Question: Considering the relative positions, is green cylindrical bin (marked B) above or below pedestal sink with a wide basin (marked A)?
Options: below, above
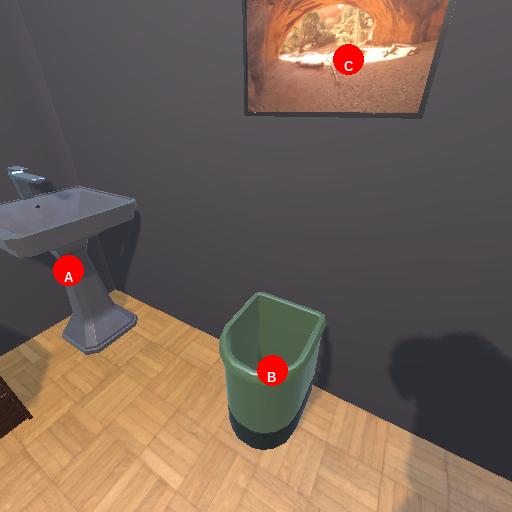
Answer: below